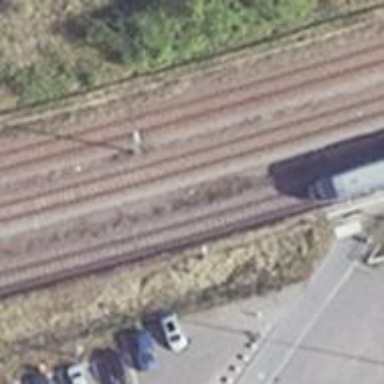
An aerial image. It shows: Railway siding with rails.